Interaction volume radius: 5 \u00c5
Interaction volume height: 20 \u00c5
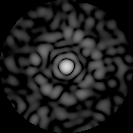
Disorder parameter: 0.8475